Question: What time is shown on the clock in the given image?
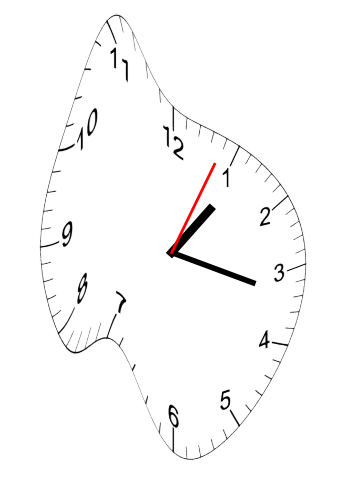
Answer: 01:17:04